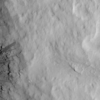
Label: not_dusty